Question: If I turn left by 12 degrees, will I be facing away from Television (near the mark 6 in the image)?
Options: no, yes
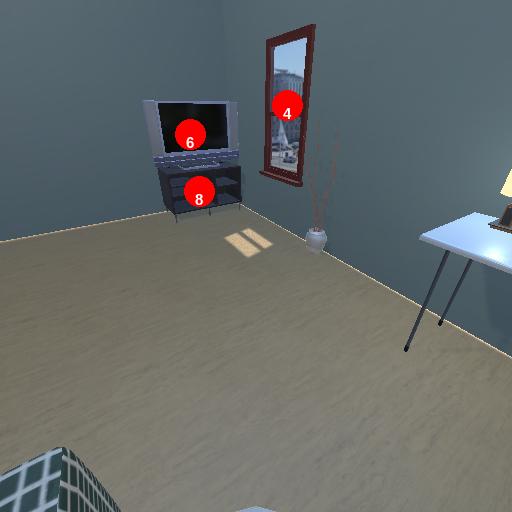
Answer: no